Aerial crown-view tile of a tropical tree (Barro Colorado Island, Panama), acquired 20250414:
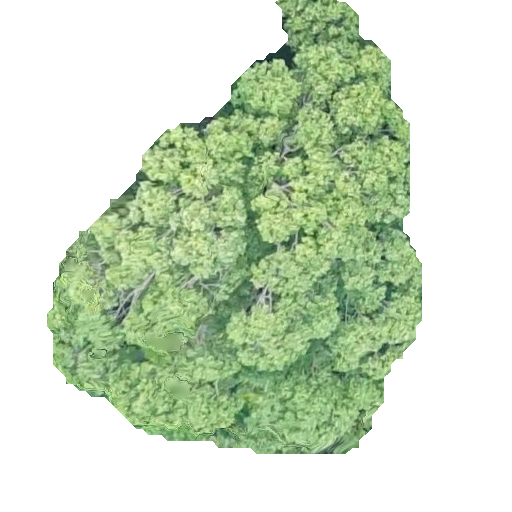
Species: Ocotea leptobotra
GBIF accepted scientific name: Ocotea leptobotra
Crown area: 169.429 m²